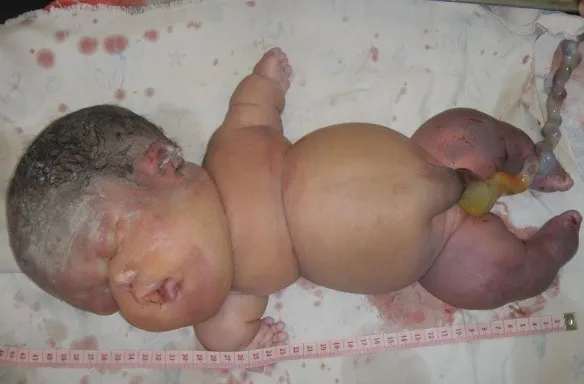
The new-born presented an hydrops fetalis, a narrow thorax and a protuberant abdomen.
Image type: medical_photograph (other_medical_photograph)